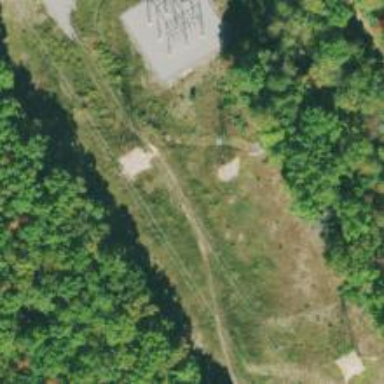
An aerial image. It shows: Lattice structure tower used for power transmission.